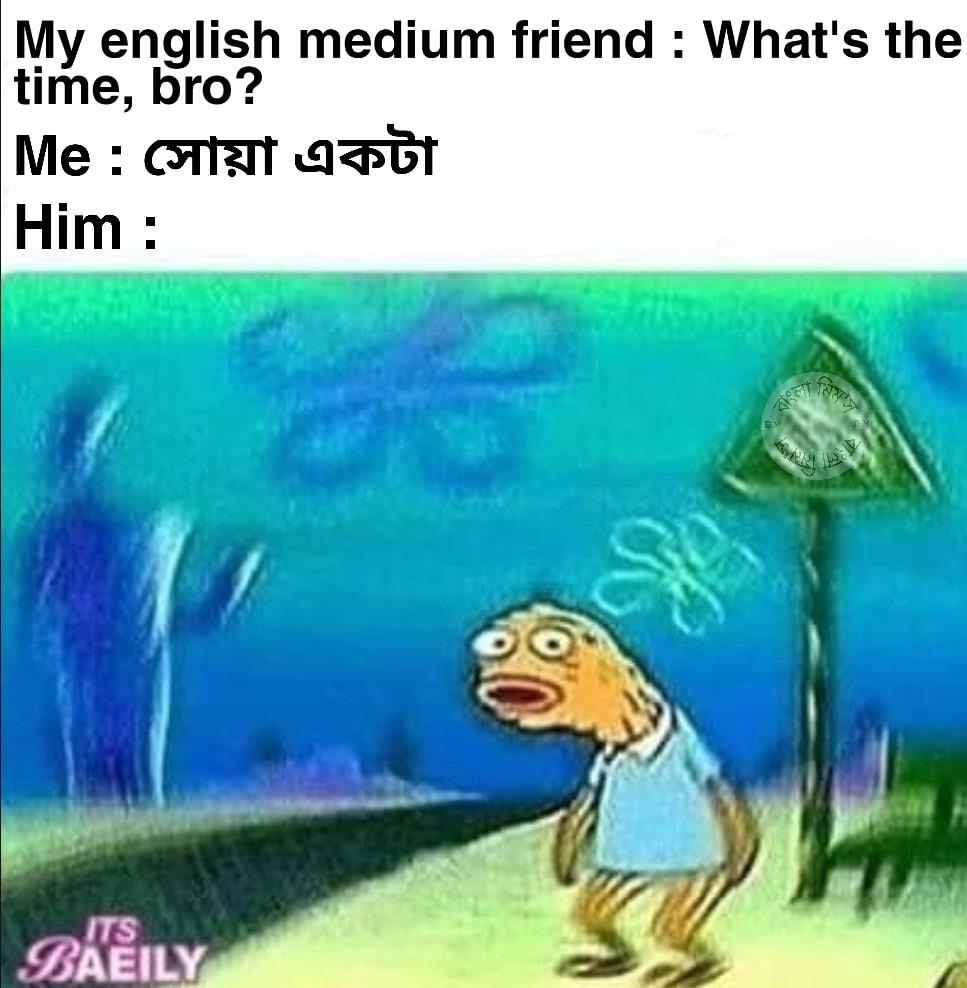
Caption: My english medium friend: What's the time, bro ?     Me : সোয়া একটা      Him :
Label: non-hate